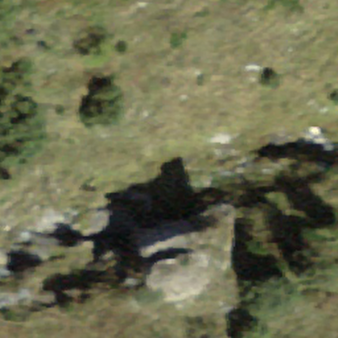
Label: bouldering_area